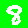
Digit: 8